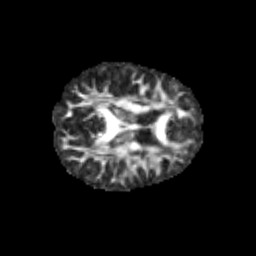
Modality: FA
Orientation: axial
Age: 10
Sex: female
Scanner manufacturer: siemens
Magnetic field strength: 3 T
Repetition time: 3.8 s
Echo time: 0.07 s